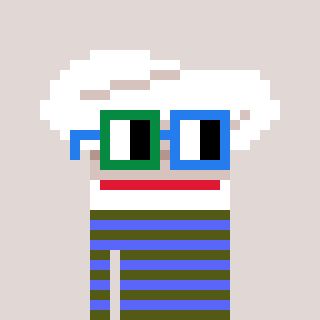
a pixel art character with square green and blue glasses, a chef hat-shaped head and a purple-colored body on a warm background